Question: I want to achieve layout depicted below . For this I already visit so many links for customization of rating bar but they provide customization in terms of background , width ,height . For the alternate option I can use Check box group but my priority is in which is on .Any suggestion is appreciable.
Thanks in advance .
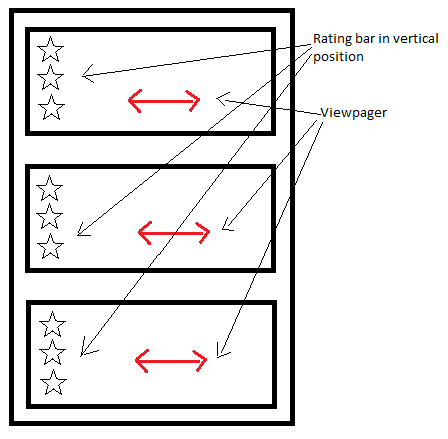
Answer: you can set rating bar in 180 degree to add following code in to XML file.
android:rotation="180", its displaying rating bar in vertical direction.